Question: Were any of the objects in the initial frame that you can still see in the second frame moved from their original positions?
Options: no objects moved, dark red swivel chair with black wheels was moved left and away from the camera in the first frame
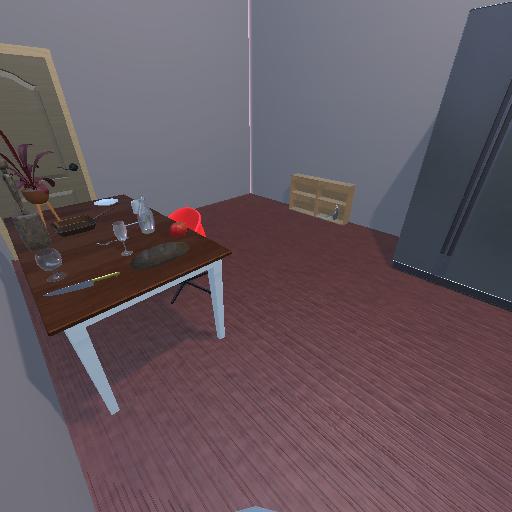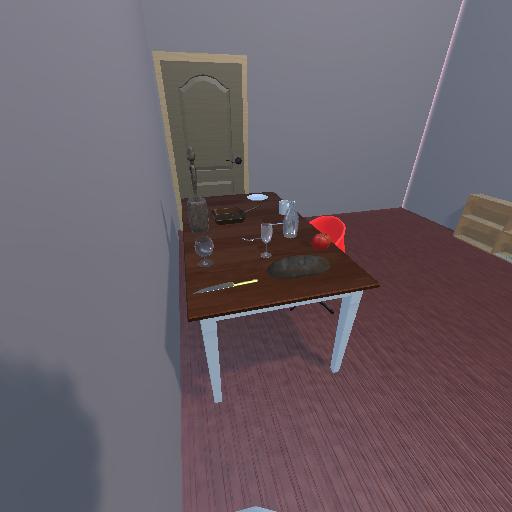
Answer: no objects moved